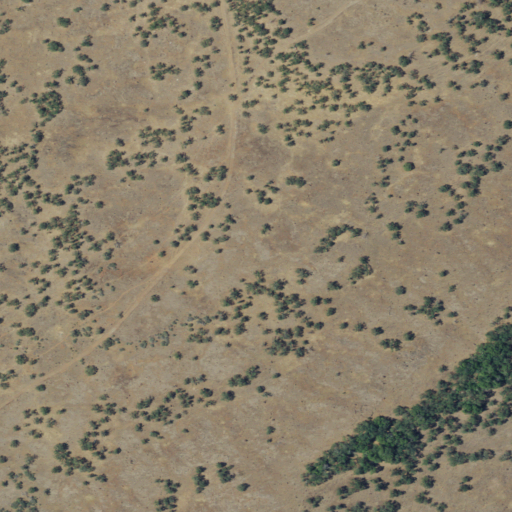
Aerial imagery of ridge(s) in California named Red Ridge containing shrub and grassland